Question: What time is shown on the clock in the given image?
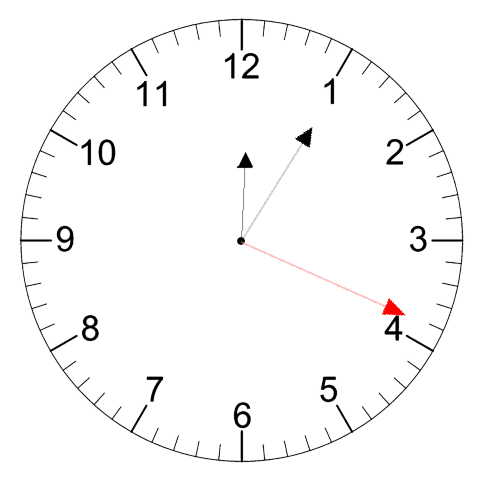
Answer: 12:05:19